Question: I want to achieve the following effect. i.e. a TextView with a parallelogram background.

I cannot use a 9-patch as the color of the background is to be dynamic.
The ideal scenario would be to have a custom TextView with the background already set.
Is there anyway of achieving this?
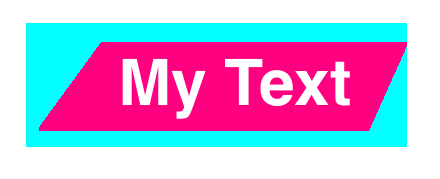
Answer: I ended up having to create a custom view which drew a triangle for both the left side and the right side using draw path.
Then I had to create another custom view which extended linear layout (or relative layout) and included the left triangle view, a text view, and the right triangle view. The triangles size adjusted with the height of the view. And the fill colour of triangles matched the background colour of the textview.
It all seems to work well, as I have not had any issues with it on many devices. It's also part of the list item in a list view and the performance seems fine.
for the triangle:
public class LabelTriangleView extends View {
'''
private boolean mRightSided = false;
private Paint mMainTrianglePaint;
private int mMainTriangleColor;
public LabelTriangleView(Context context) {
super(context);
intialise();
}
public LabelTriangleView(Context context, AttributeSet attrs) {
super(context, attrs);
intialise();
}
public void setMainColor(int newColor) {
mMainTriangleColor = newColor;
invalidate();
requestLayout();
}
public void setRightSided() {
mRightSided = true;
invalidate();
requestLayout();
}
@Override
protected void onDraw(Canvas canvas) {
mMainTrianglePaint.setColor(mMainTriangleColor);
if (mRightSided) {
canvas.drawPath(getRightSidedPath(), mMainTrianglePaint);
} else {
canvas.drawPath(getLeftSidedPath(), mMainTrianglePaint);
}
}
private void intialise() {
mMainTrianglePaint = new Paint();
mMainTrianglePaint.setStyle(Style.FILL);
mMainTrianglePaint.setAntiAlias(true);
}
private Path getLeftSidedPath() {
Path path = new Path();
path.moveTo(this.getMeasuredWidth(), 0);
path.lineTo(this.getMeasuredWidth(), this.getMeasuredHeight());
path.lineTo(0, this.getMeasuredHeight());
path.close();
return path;
}
private Path getRightSidedPath() {
Path path = new Path();
path.moveTo(0, 0);
path.lineTo(this.getMeasuredWidth(), 0);
path.lineTo(0, this.getMeasuredHeight());
path.close();
return path;
}
'''
}
The triangle should be enough to get anyone started. I can't post the rest of the code here because it's too complex to strip out stuff.
But essentially, this is what I did:
1. Created a custom view which extended a RelativeLayout which I called LabelView.
2. On initialisation of the LabelView, I added a TextView.
3. Created two of my new custom LabelTriangleView. one for the left, and one for the right (with setRightSided called).
4. I set the height of both LabelTriangleView's to the same height of the TextView.
5. I set the width of both LabelTriangleView's to half the height of the TextView.
6. I then added the Left LabelTriangleView aligned to the left of the TextView.
7. I added the right LabelTriangleView aligned to the right of the TextView.
8. I set the colour of both LabelTriangleView's using setMainColor(). And use the same colour for the bg of the TextView
That's basically it!